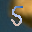
Label: 5